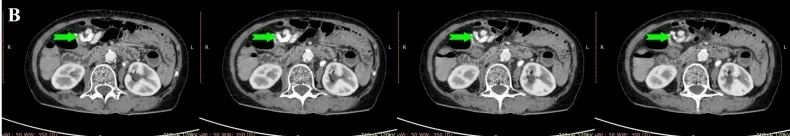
(B): Axial view of the abdominal contrasted CT scan showing a twisted splenic vascular pedicle (green arrow) in a whirlpool disposition.
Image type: radiology (ct)